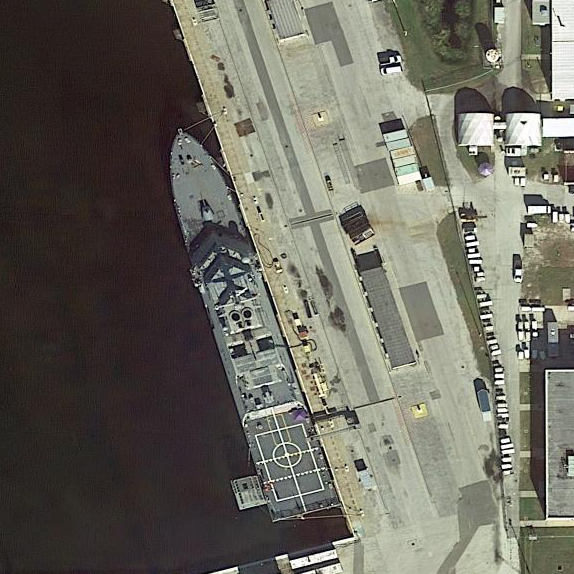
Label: Freedom-class_combat_ship